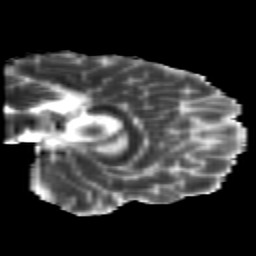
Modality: MD
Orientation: sagittal
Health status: healthy
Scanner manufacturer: siemens
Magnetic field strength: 3 T
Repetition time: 10 s
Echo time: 0.092 s